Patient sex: M
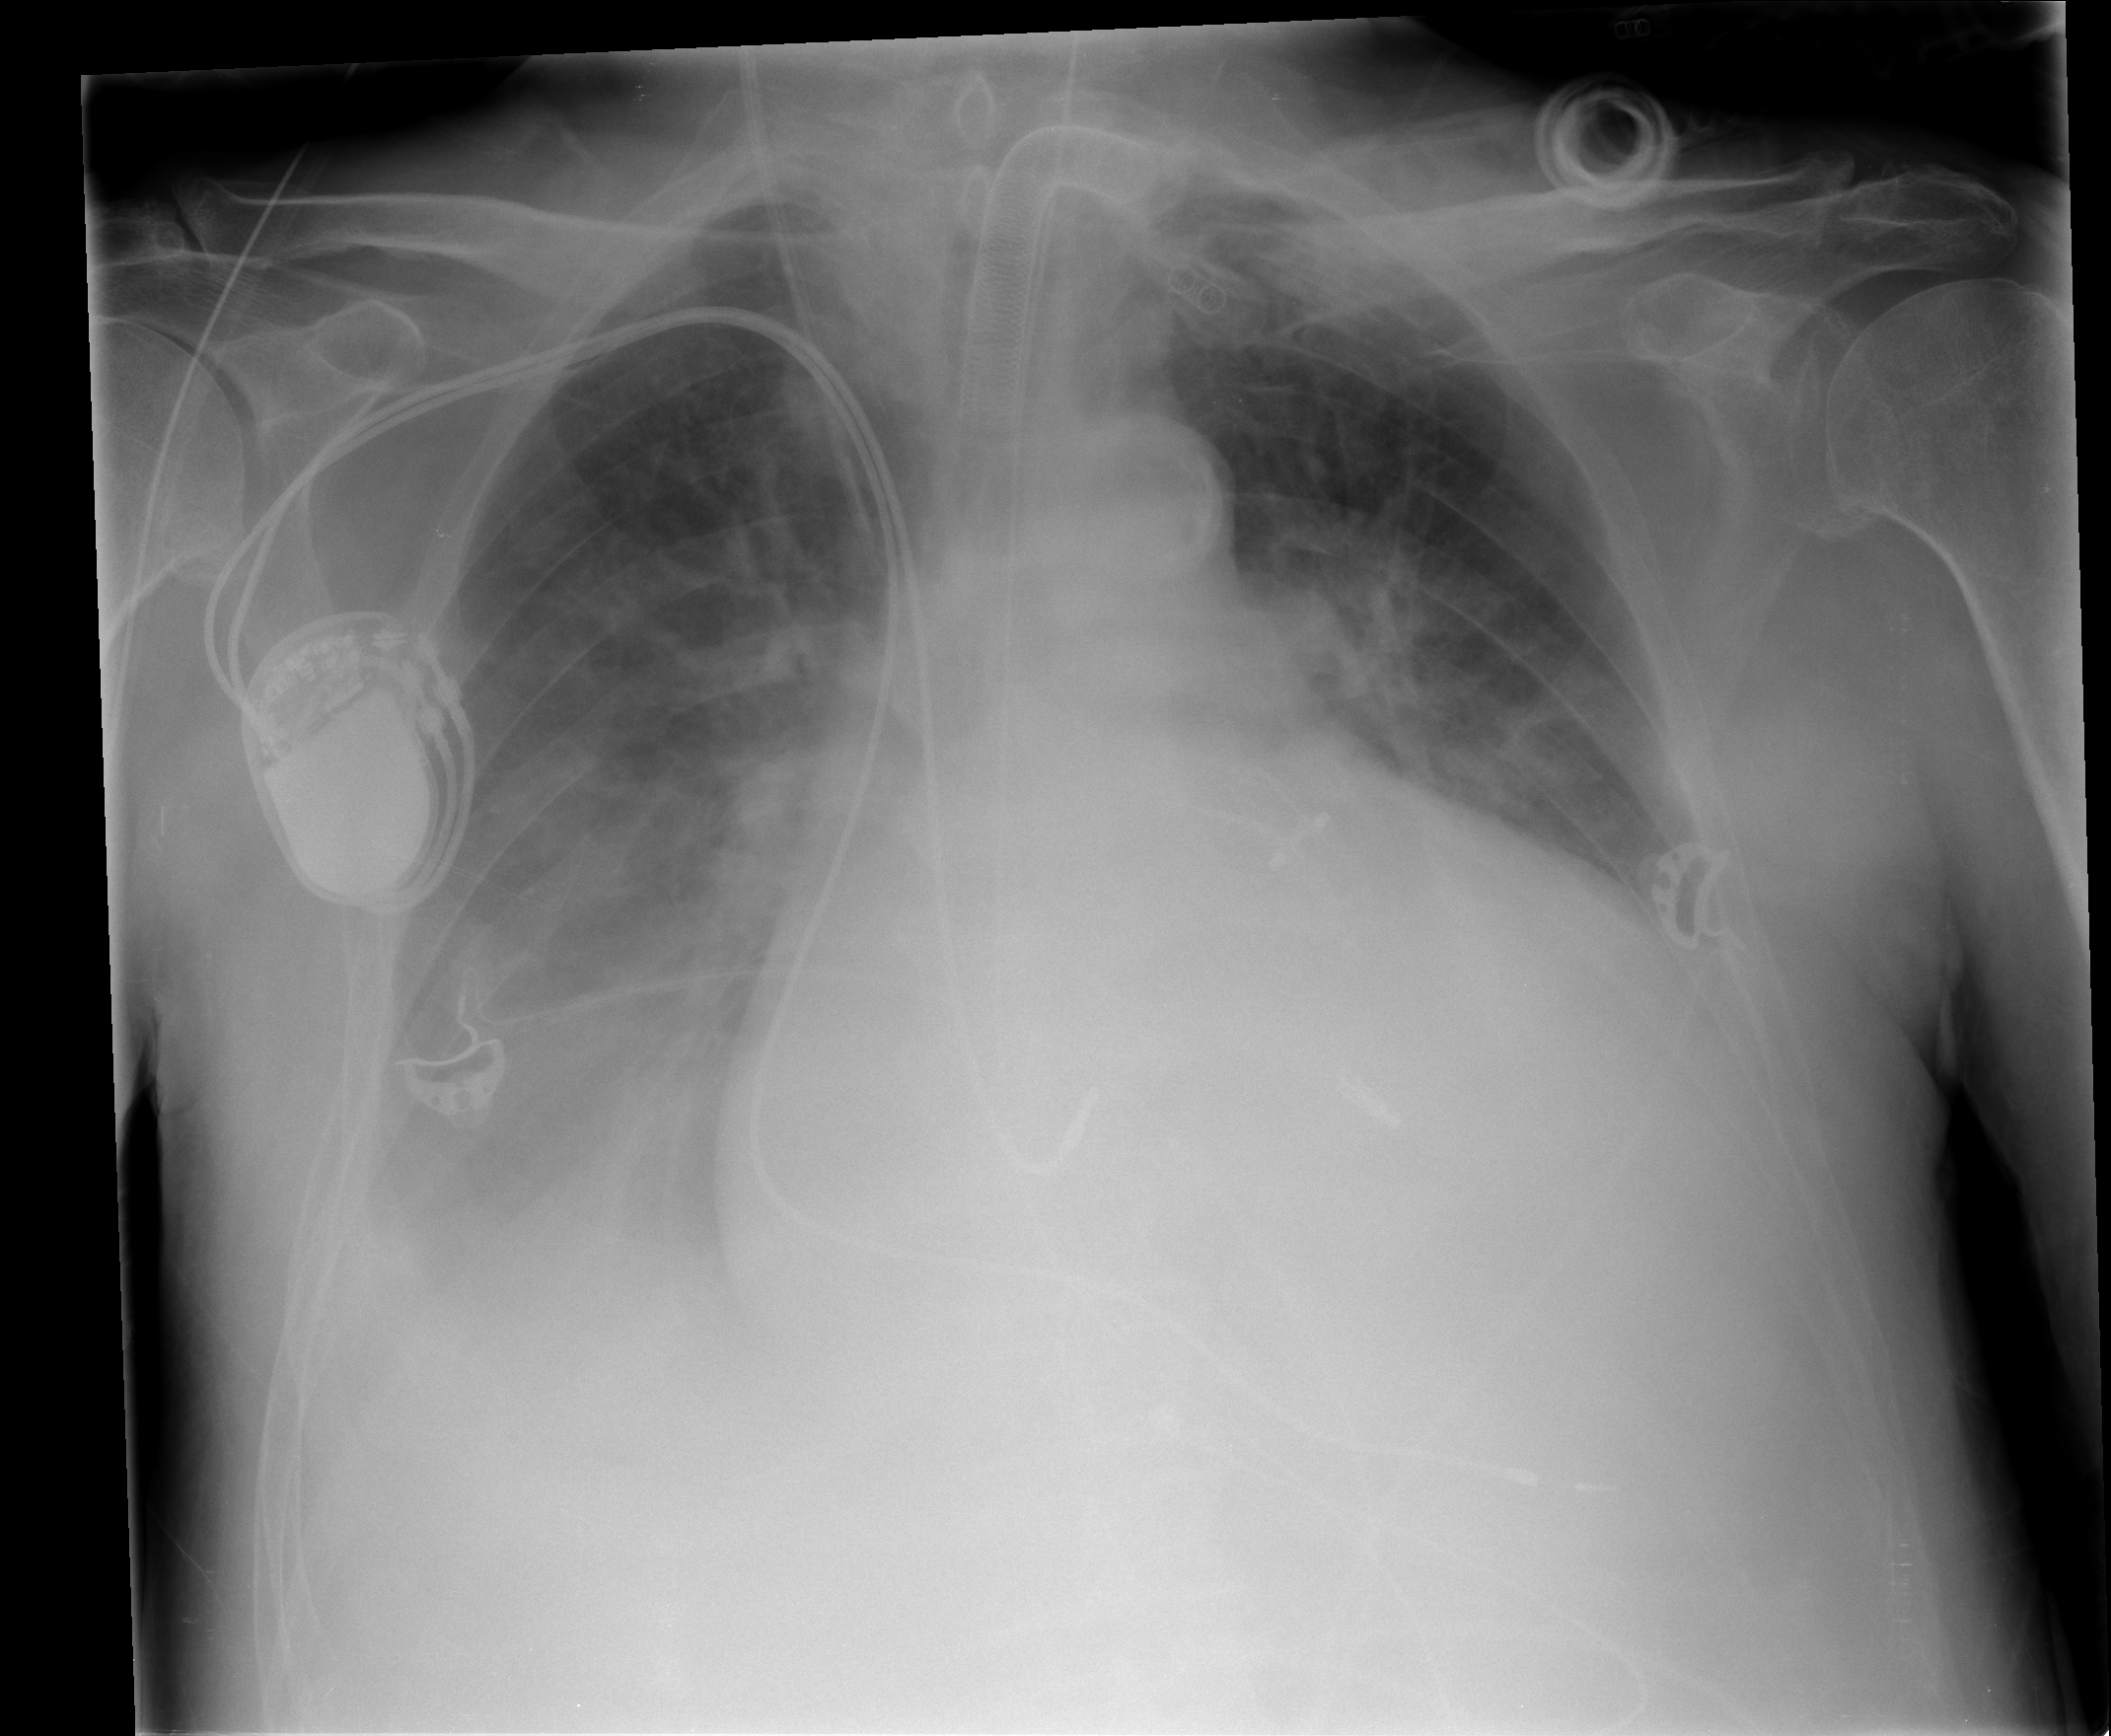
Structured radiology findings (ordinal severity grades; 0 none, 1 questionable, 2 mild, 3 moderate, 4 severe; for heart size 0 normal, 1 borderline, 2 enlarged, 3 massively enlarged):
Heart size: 3
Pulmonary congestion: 2
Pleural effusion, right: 3
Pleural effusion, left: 2
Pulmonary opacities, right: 0
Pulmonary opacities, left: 0
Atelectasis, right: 2
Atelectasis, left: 2